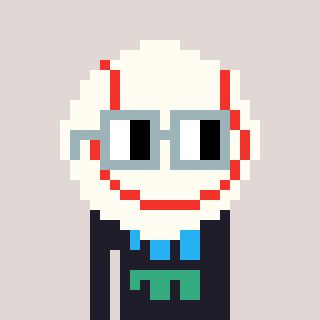
a pixel art character with square dark gray glasses, a baseball ball-shaped head and a grayscale-colored body on a warm background